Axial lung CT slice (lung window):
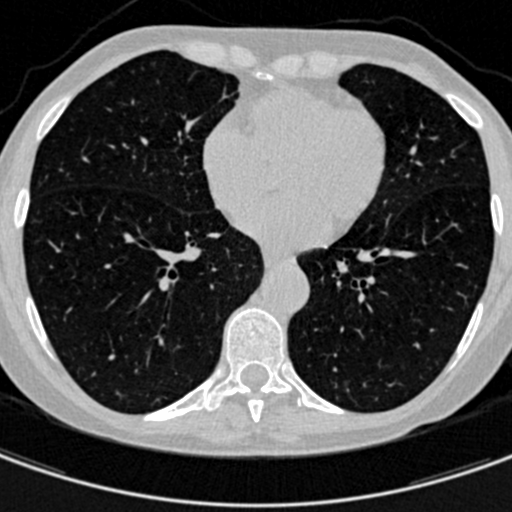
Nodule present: no